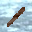
Label: 1